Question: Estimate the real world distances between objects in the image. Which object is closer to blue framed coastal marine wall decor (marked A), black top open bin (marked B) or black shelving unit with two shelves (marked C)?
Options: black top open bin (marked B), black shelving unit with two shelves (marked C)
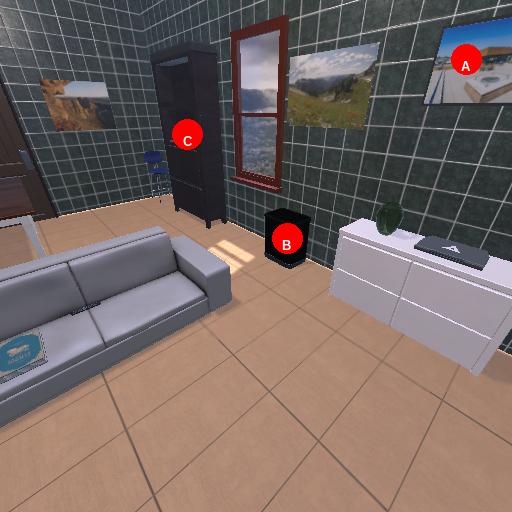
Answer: black top open bin (marked B)